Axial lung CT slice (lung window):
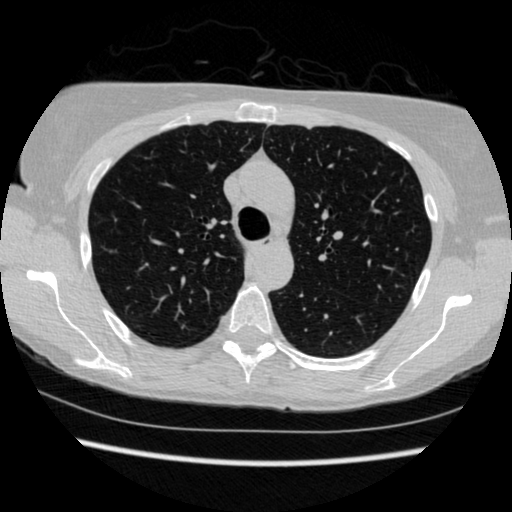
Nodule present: no